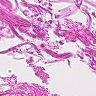
Metastatic tissue present: no